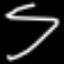
Label: squiggle